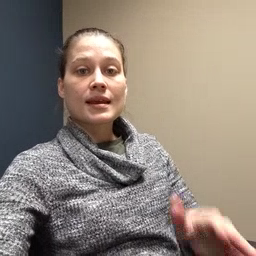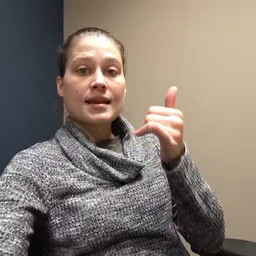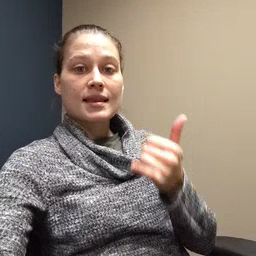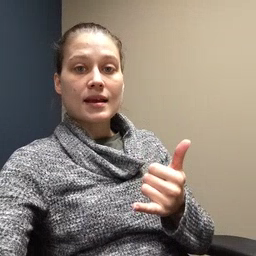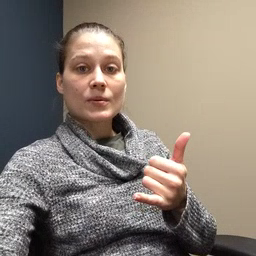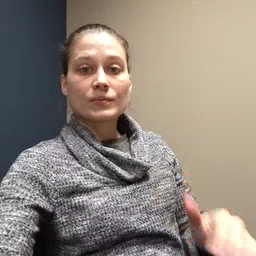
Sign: now